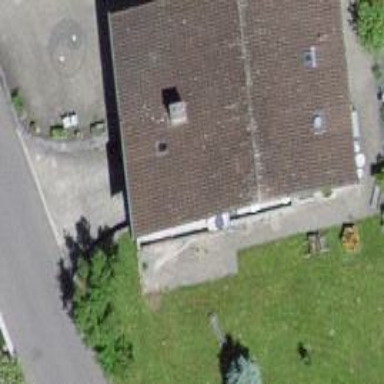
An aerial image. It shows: Residential building.